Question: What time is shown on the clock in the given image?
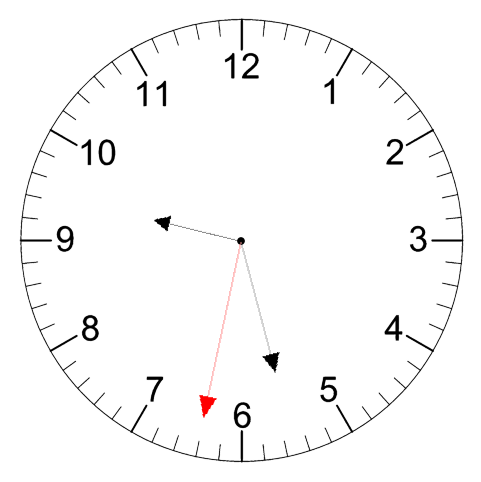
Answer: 09:27:32